Field crop: tomato
Growth stage: 2
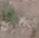
Species: solanum